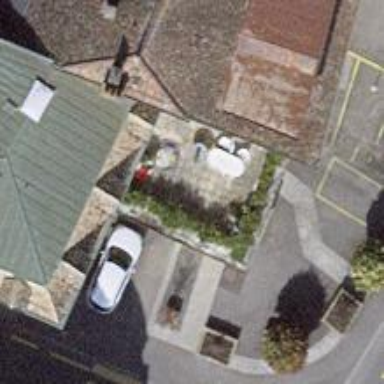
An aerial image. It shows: Toilets.